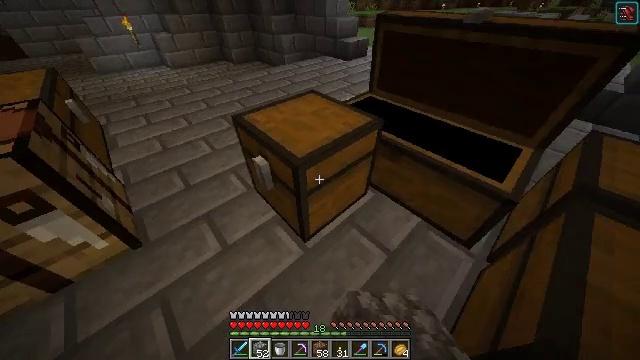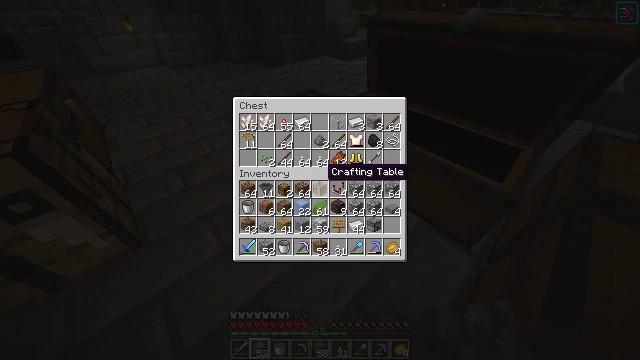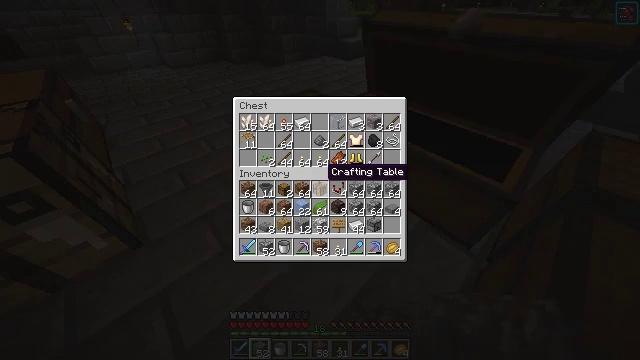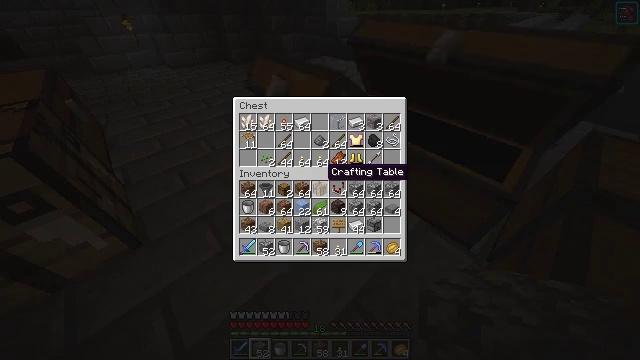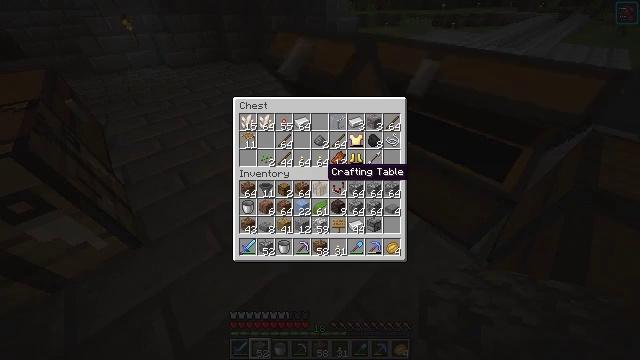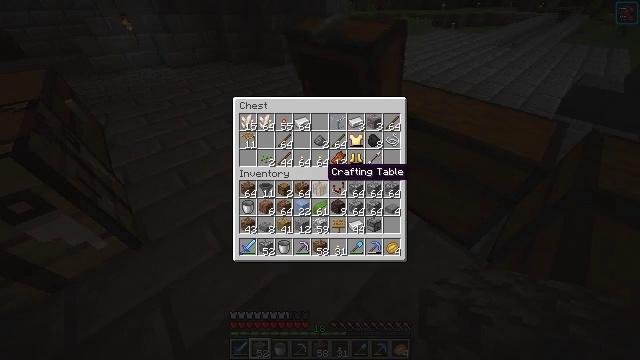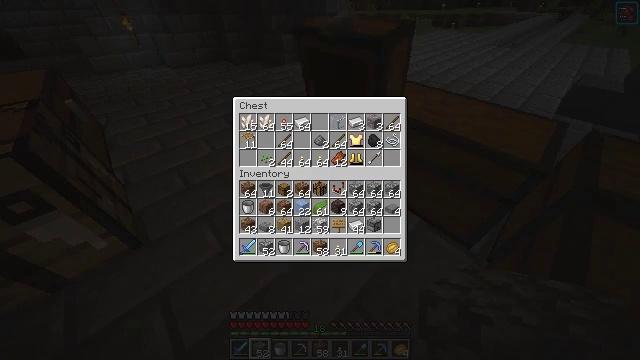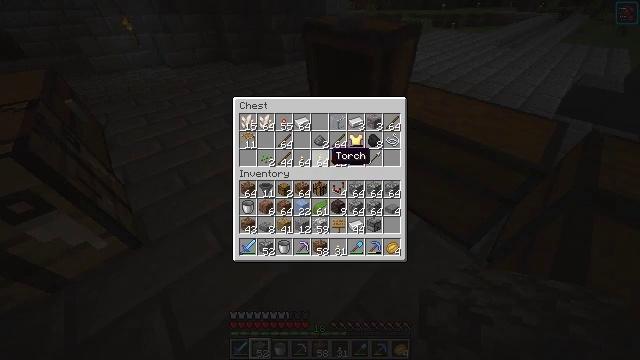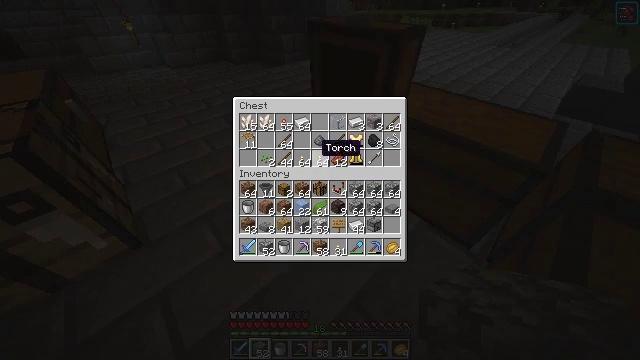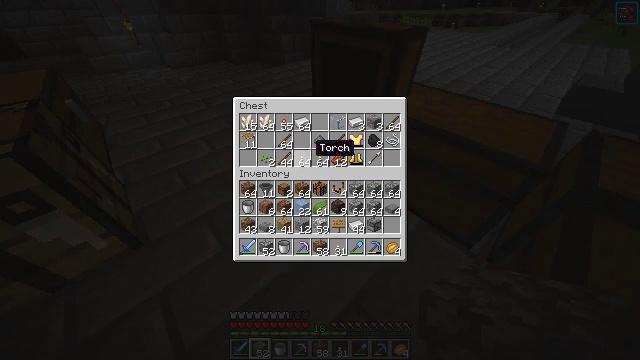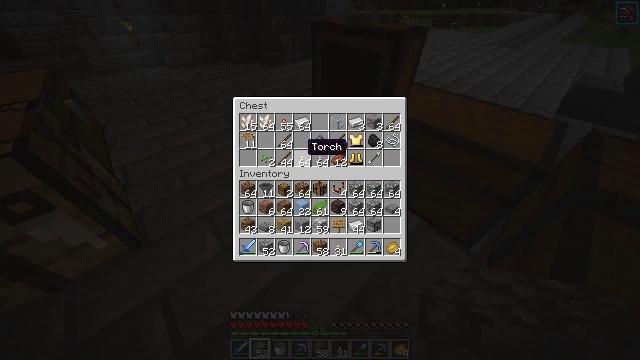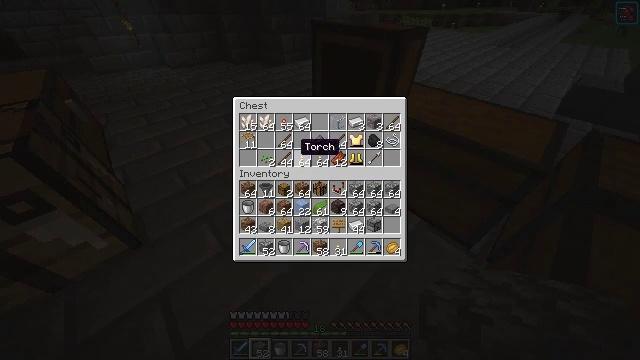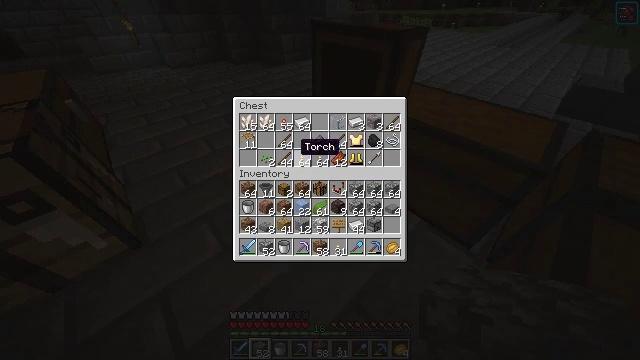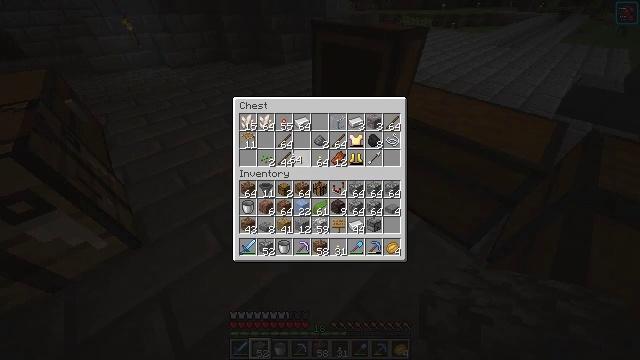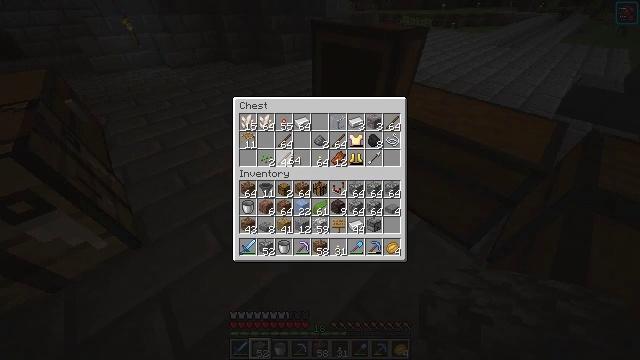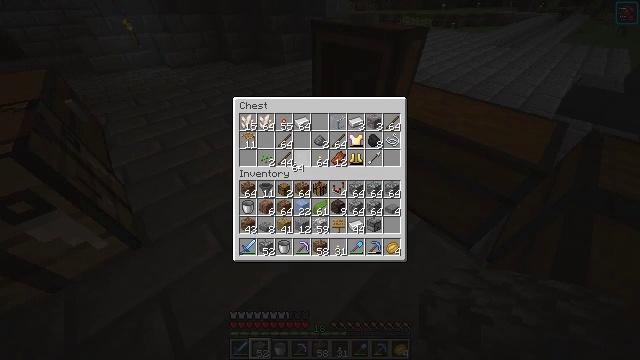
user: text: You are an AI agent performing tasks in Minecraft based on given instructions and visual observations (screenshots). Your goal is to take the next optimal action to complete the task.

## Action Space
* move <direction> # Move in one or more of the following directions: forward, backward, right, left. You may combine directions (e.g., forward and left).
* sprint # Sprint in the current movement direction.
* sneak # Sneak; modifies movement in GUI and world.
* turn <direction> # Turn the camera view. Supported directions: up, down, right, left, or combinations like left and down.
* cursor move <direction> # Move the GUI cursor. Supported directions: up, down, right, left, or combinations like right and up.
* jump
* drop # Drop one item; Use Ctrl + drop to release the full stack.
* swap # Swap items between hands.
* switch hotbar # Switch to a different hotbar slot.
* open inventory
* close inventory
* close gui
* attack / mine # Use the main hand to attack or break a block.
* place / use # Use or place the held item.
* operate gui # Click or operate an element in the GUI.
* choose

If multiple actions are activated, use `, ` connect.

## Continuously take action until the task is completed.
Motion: motion action
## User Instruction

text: Craft an oak sign.
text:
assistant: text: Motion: open gui
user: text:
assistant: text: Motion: no_op
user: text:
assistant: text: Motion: no_op
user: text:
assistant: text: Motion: no_op
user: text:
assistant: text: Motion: no_op
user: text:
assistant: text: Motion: no_op
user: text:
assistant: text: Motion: cursor move up
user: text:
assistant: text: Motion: cursor move left and up
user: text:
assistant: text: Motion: no_op
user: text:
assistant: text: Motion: cursor move left
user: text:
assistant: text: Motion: cursor move left
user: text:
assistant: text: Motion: no_op
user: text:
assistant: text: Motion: operate gui
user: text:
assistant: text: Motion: operate gui
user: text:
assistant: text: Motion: cursor move down
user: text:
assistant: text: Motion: cursor move right and down
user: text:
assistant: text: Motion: cursor move right and down
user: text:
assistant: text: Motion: cursor move right and down
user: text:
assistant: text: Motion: cursor move right
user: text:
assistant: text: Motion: cursor move right
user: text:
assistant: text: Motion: no_op
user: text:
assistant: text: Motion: no_op
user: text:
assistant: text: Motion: choose
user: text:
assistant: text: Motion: choose
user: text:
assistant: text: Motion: no_op
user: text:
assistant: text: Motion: no_op
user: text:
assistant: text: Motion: no_op
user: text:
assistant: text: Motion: no_op
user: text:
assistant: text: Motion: no_op
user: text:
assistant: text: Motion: no_op